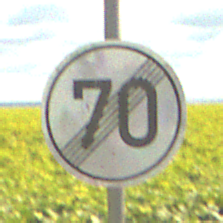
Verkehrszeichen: EndeGeschwindigkeit70
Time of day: Midday
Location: Outdoor (RoadRail)
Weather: PartlyCloudy
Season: NotSpecified
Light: Natural